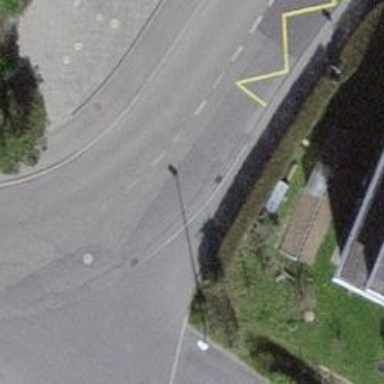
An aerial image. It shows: Kerb serving as barrier.